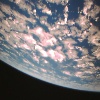
Label: cloud